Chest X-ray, PA view. Patient: 45 years old, sex F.
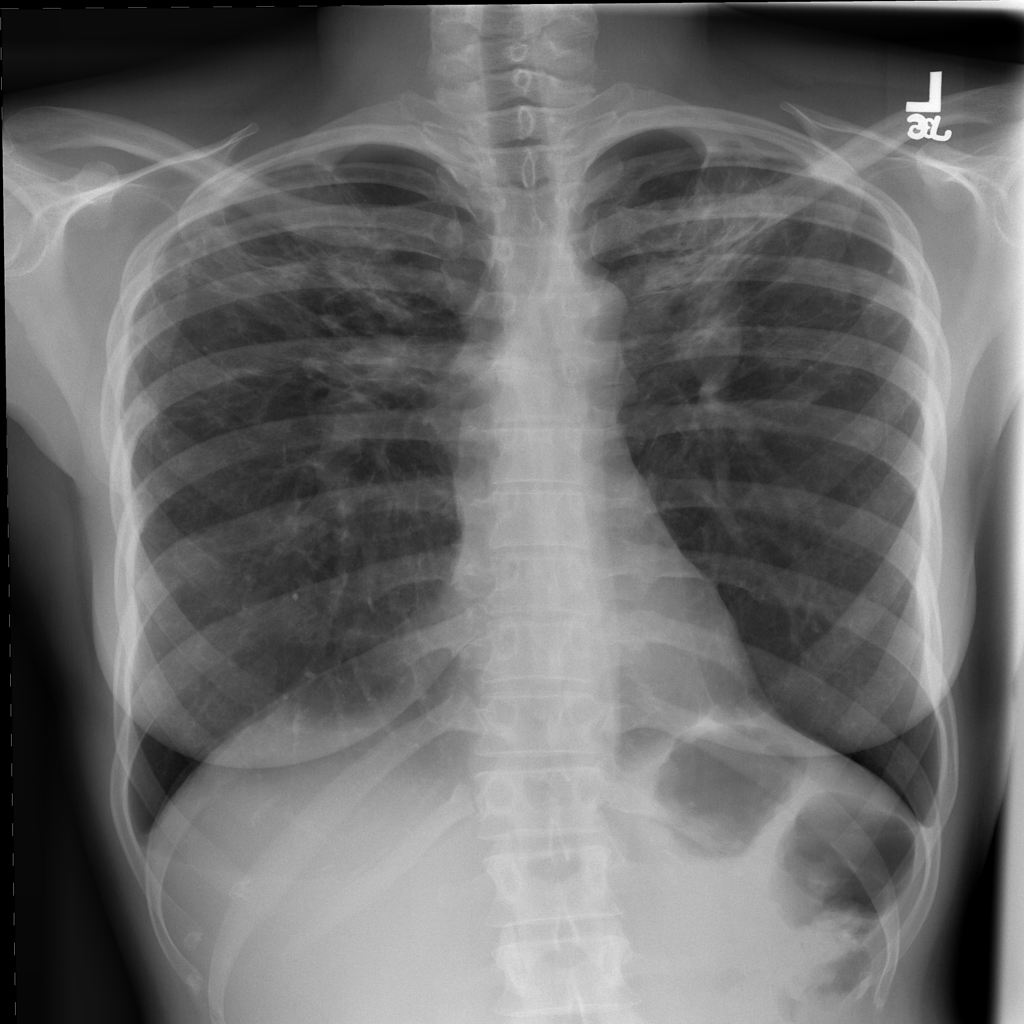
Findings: No Finding